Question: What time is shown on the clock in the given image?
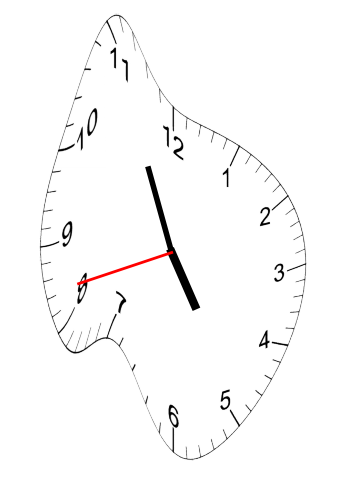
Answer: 04:55:42